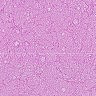
Metastatic tissue present: no